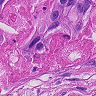
Metastatic tissue present: yes